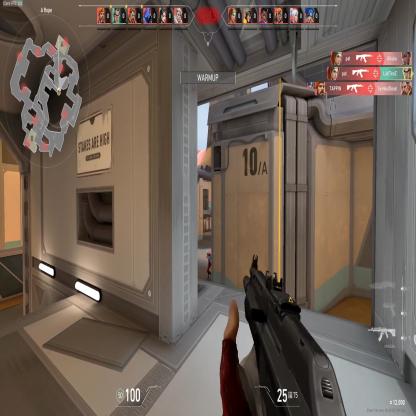
Label: enemy